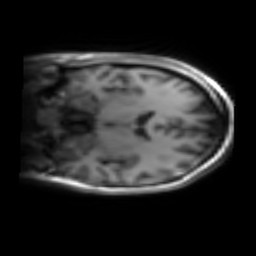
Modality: inplaneT1
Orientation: coronal
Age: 32
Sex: female
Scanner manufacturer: siemens
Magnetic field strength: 3 T
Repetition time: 1.2 s
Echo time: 0.00251 s